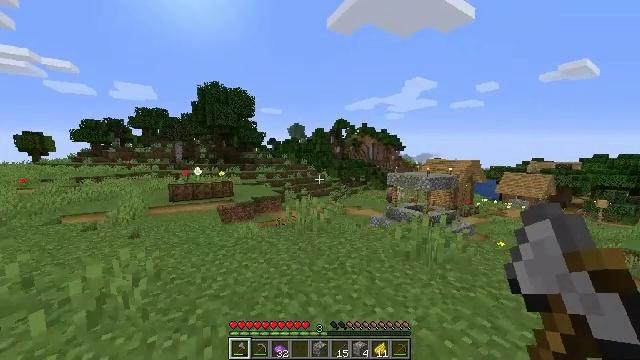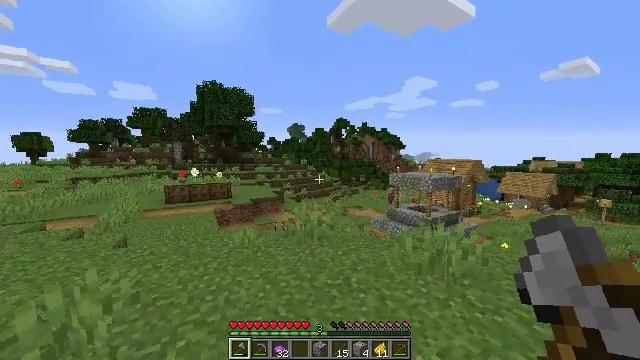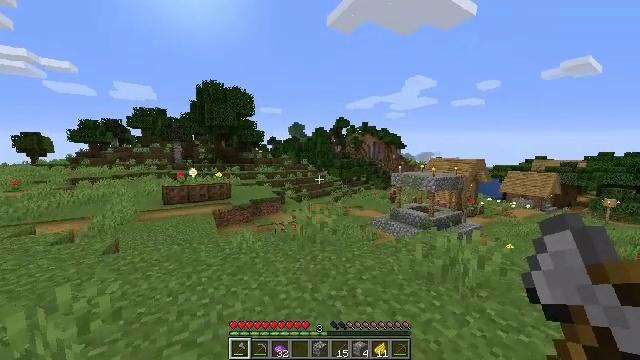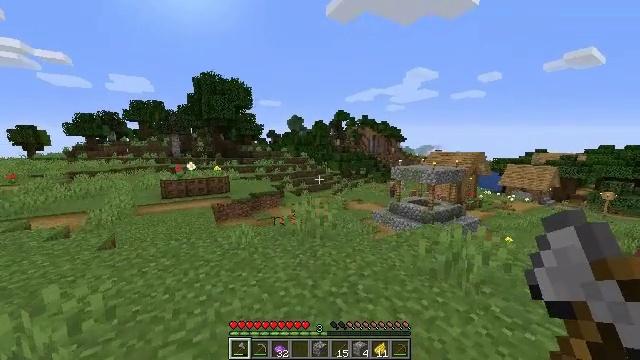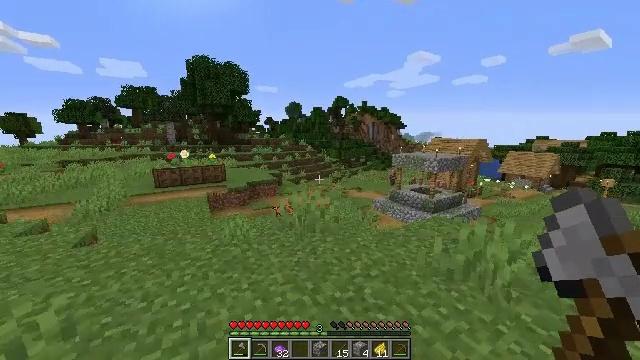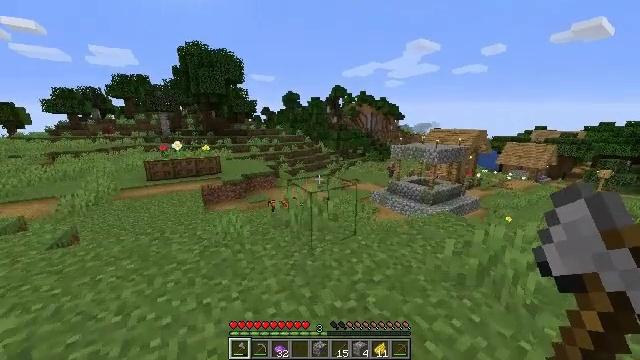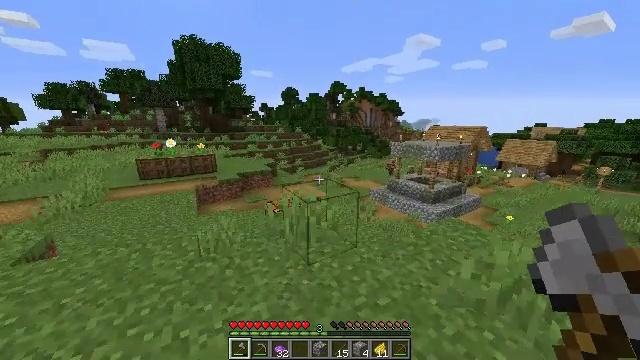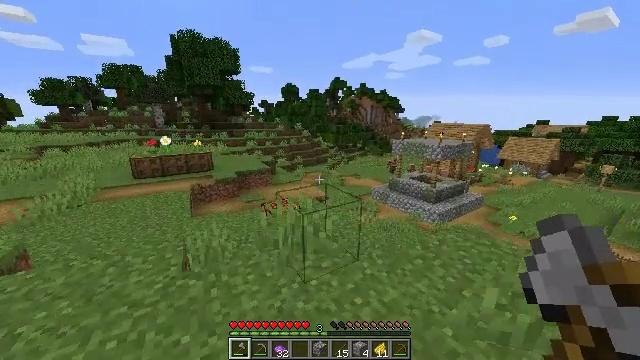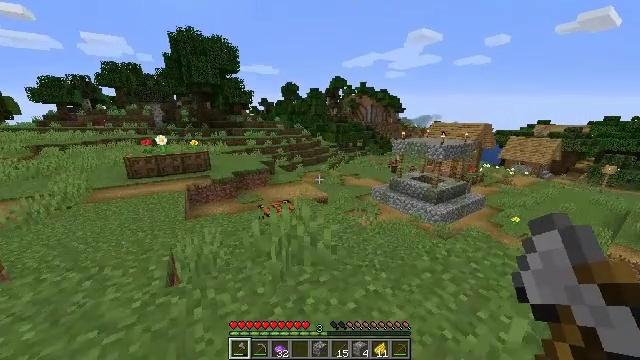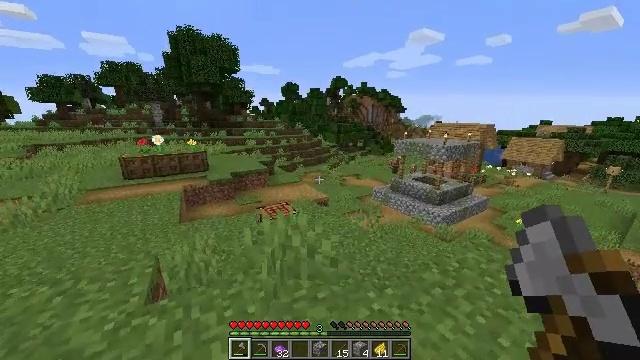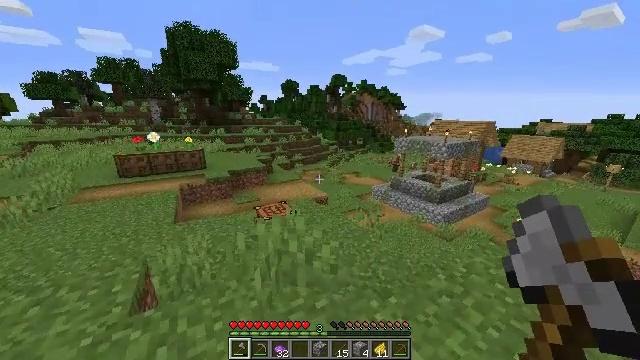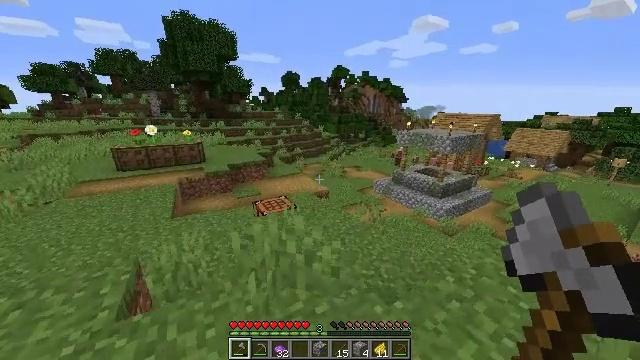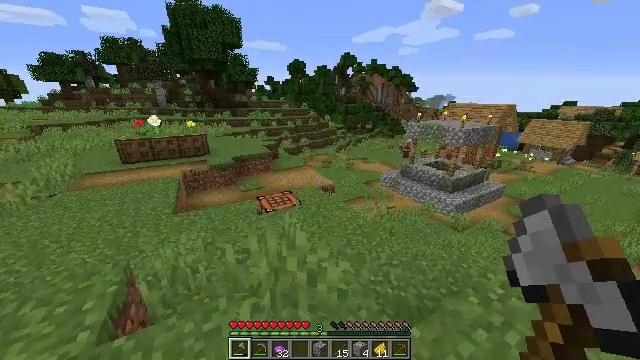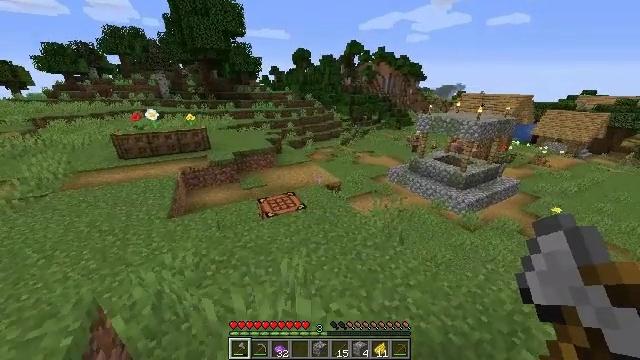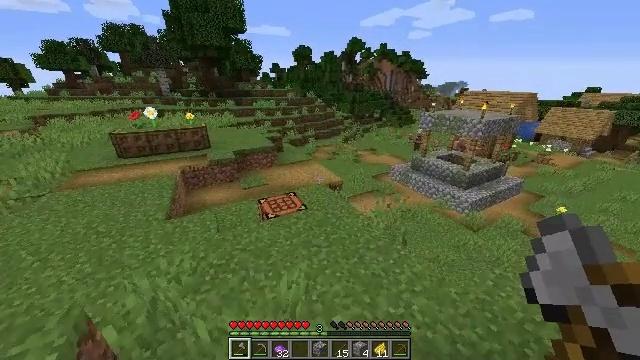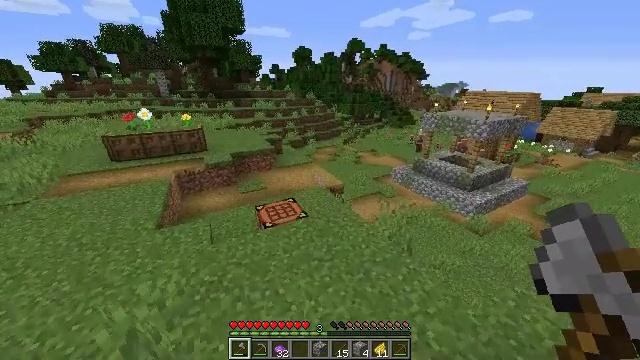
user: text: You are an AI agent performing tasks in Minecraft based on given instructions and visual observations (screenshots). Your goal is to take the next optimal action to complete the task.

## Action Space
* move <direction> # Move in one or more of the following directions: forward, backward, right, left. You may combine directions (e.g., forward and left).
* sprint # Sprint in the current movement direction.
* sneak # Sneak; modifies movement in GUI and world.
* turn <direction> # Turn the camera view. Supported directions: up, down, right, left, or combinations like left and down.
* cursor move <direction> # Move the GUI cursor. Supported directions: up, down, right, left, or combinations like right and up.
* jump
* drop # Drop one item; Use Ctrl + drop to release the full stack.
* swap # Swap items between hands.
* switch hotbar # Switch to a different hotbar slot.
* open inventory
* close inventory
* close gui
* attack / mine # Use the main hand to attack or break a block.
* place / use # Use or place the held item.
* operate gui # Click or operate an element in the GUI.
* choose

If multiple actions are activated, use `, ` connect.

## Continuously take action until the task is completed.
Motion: motion action
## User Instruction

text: Combine wool and purple dye to get purple wool.
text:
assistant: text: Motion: move forward
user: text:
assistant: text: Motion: move forward
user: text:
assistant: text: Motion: move forward, turn down
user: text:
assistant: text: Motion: move forward, turn down
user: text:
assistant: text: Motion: move forward, turn down
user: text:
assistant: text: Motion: move forward
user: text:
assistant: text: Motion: move forward
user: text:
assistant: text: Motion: move forward
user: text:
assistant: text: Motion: move forward
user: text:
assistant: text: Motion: move forward
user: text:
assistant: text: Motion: move forward, turn down
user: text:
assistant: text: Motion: move forward, turn left and down
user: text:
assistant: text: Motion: move forward, turn left and down
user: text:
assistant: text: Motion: move forward
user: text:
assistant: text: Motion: move forward
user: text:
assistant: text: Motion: move forward
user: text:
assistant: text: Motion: move forward
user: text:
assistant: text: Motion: move forward, turn down
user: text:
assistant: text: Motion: move forward, turn left and down
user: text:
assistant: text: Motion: move forward, turn left and down
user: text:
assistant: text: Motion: move forward, turn left and down
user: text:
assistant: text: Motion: move forward, turn down
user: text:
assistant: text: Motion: move forward
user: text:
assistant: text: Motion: move forward, turn left
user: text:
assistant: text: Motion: move forward, turn left
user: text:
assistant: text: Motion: move forward, turn left
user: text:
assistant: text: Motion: no_op
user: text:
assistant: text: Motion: no_op
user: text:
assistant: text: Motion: no_op
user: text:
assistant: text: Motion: turn down, use / place